Question: The buttons on my mobile site are not proportional at all to the screen. I can not figure out why they are so small. A picture is below.
Here is all of the relevant css:
'''
<style type="text/css" media="handheld, only screen and (max-device-width: 700px)">
#onbutton {
-moz-box-shadow:inset 0px 1px 0px 0px #ffffff;
-webkit-box-shadow:inset 0px 1px 0px 0px #ffffff;
box-shadow:inset 0px 1px 0px 0px #ffffff;
background:-webkit-gradient( linear, left top, left bottom, color-stop(0.05, #ededed), color-stop(1, #dfdfdf) );
background:-moz-linear-gradient( center top, #ededed 5%, #dfdfdf 100% );
filter:progid:DXImageTransform.Microsoft.gradient(startColorstr='#ededed', endColorstr='#dfdfdf');
background-color:#ededed;
border-radius: 6px;
text-indent:0;
border:1px solid #dcdcdc;
width: 100%;
color:#777777;
font-family:arial;
font-size:15px;
font-weight:bold;
font-style:normal;
height:50px;
line-height:50px;
text-decoration:none;
text-align:center;
text-shadow:1px 1px 0px #ffffff;
}
#onbutton:hover {
background:-webkit-gradient( linear, left top, left bottom, color-stop(0.05, #dfdfdf), color-stop(1, #ededed) );
background:-moz-linear-gradient( center top, #dfdfdf 5%, #ededed 100% );
filter:progid:DXImageTransform.Microsoft.gradient(startColorstr='#dfdfdf', endColorstr='#ededed');
background-color:#dfdfdf;
}
#onbutton:active {
position:relative;
top:1px;
background: -webkit-gradient( linear, left top, left bottom, color-stop(0.05, #b9b9b9), color-stop(1, #cecece) );
}
#status {
width: 100%;
opacity: 0;
text-align: center;
font-family: sans-serif;
border-width: 1px;
border-style: solid;
border-radius: 6px;
padding-top: 10px;
padding-bottom: 10px;
}
#status.off {
background-color: #ff5353;
border-color: #ff1515;
}
#status.on {
background-color: #9eda97;
border-color: #11ab0c;
}
</style>
'''
And here is the HTML:
'''
<body>
<div id="main">
<input type="button" value="Start computer" id="onbutton"></input>
<br/>
<br/>
<div id="status" class="on" style="opacity:1">Hello</div>
</div>
</body>
'''

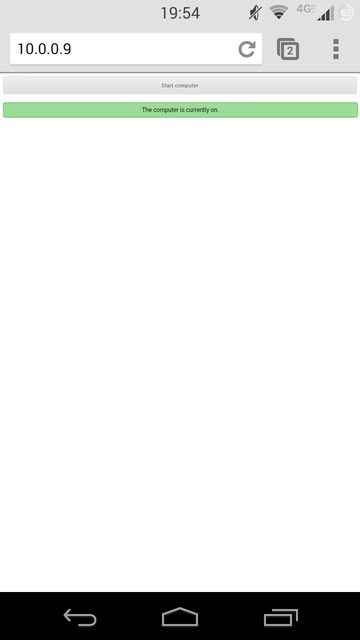
Answer: Are you looking for the <URL> tag?
'''
<meta name="viewport" content="width=device-width,initial-scale=1.0" />
'''